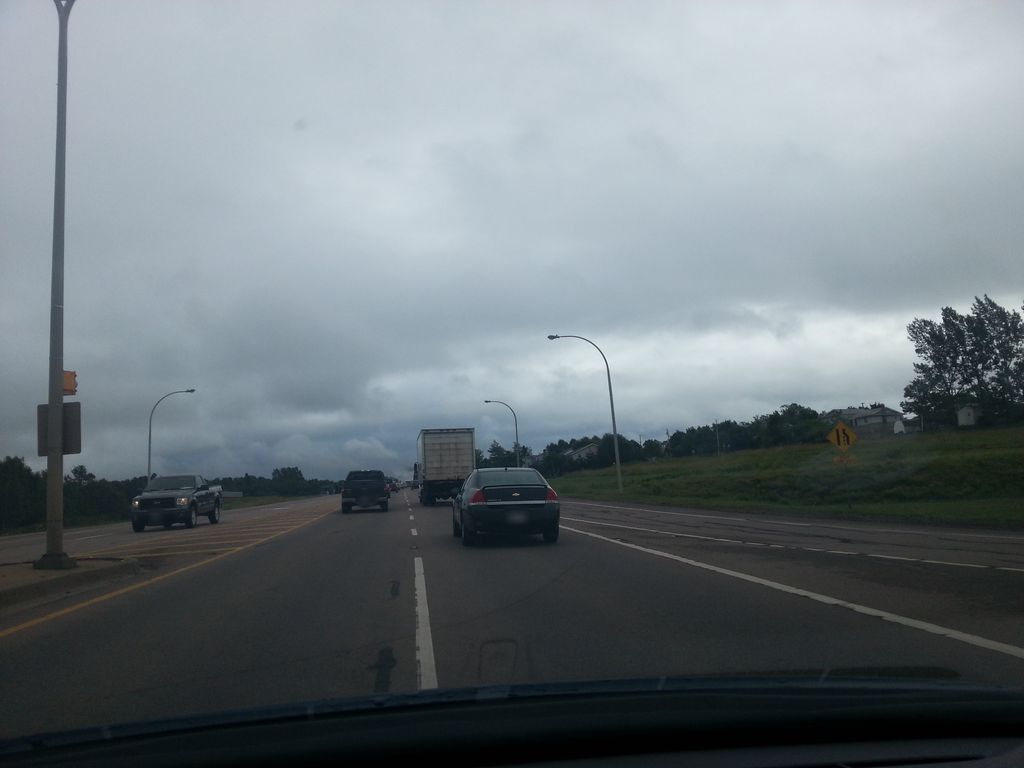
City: charlottetown